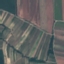
Land use / land cover class: PermanentCrop